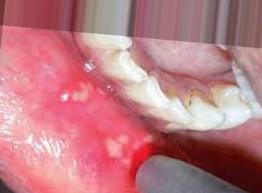
Condition: Mouth Ulcer